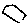
Label: hexagon